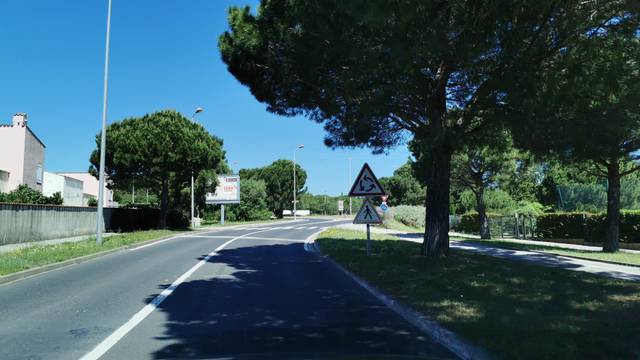
Region: France
Coordinates: 43.186, 2.974